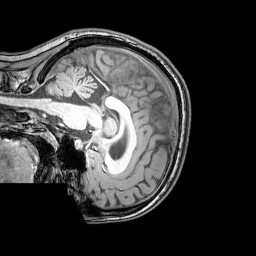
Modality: T1w
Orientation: sagittal
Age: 24
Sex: female
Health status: healthy
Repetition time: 0.081 s
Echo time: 0.037 s